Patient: sex M, age 69
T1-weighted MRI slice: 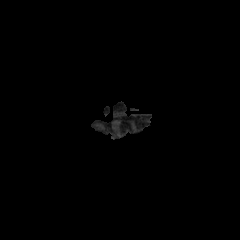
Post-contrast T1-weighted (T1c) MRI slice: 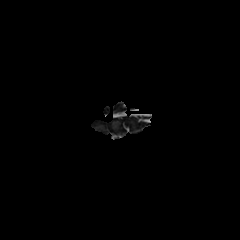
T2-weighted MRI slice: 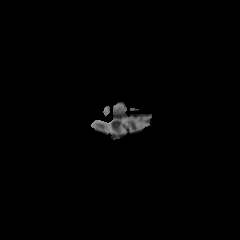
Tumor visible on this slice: no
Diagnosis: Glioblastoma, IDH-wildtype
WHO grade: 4